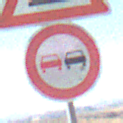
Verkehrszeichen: Ueberholverbot
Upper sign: UnebeneFahrbahn
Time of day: Midday
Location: Outdoor (Nature)
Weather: Clear
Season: NotSpecified
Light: Natural